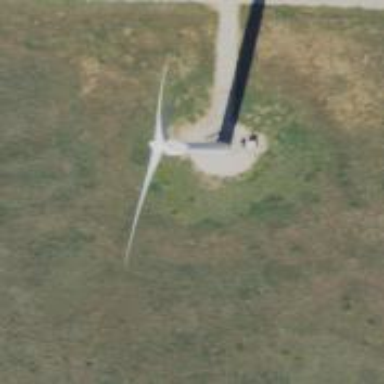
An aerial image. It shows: Wind generator of the horizontal axis type made by Vestas.